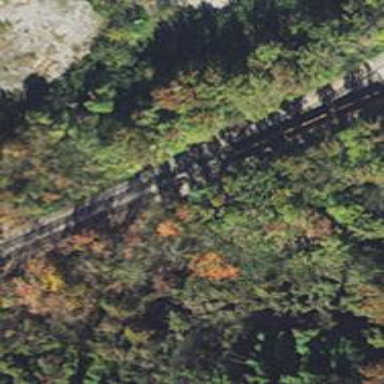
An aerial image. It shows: Railway siding with rails.